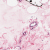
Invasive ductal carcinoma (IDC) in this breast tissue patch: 0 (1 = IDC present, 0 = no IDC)